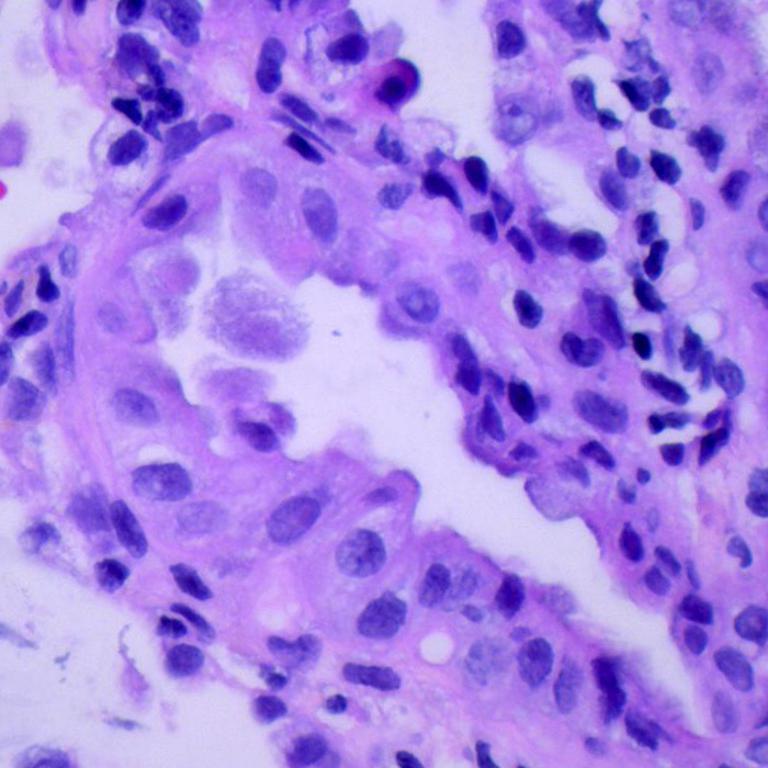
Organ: lung
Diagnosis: adenocarcinomas